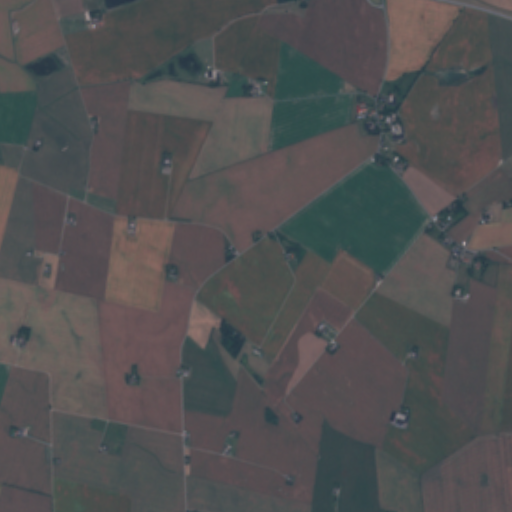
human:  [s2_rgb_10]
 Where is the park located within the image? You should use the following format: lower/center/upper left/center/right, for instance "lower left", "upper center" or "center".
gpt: The park is located in the center right of the image.
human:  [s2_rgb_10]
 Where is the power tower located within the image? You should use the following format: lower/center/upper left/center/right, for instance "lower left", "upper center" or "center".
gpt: The power tower is located in the lower of the image.
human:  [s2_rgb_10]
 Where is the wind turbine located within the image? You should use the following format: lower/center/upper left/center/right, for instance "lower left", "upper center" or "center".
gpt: The wind turbine is located in the upper left of the image.
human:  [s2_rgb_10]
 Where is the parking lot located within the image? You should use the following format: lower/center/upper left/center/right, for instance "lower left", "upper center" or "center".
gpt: There is no parking lot in the image.